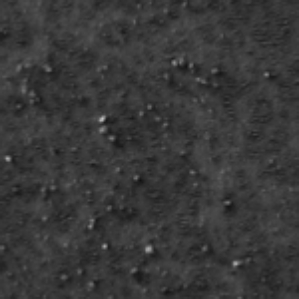
Label: frost